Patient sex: F
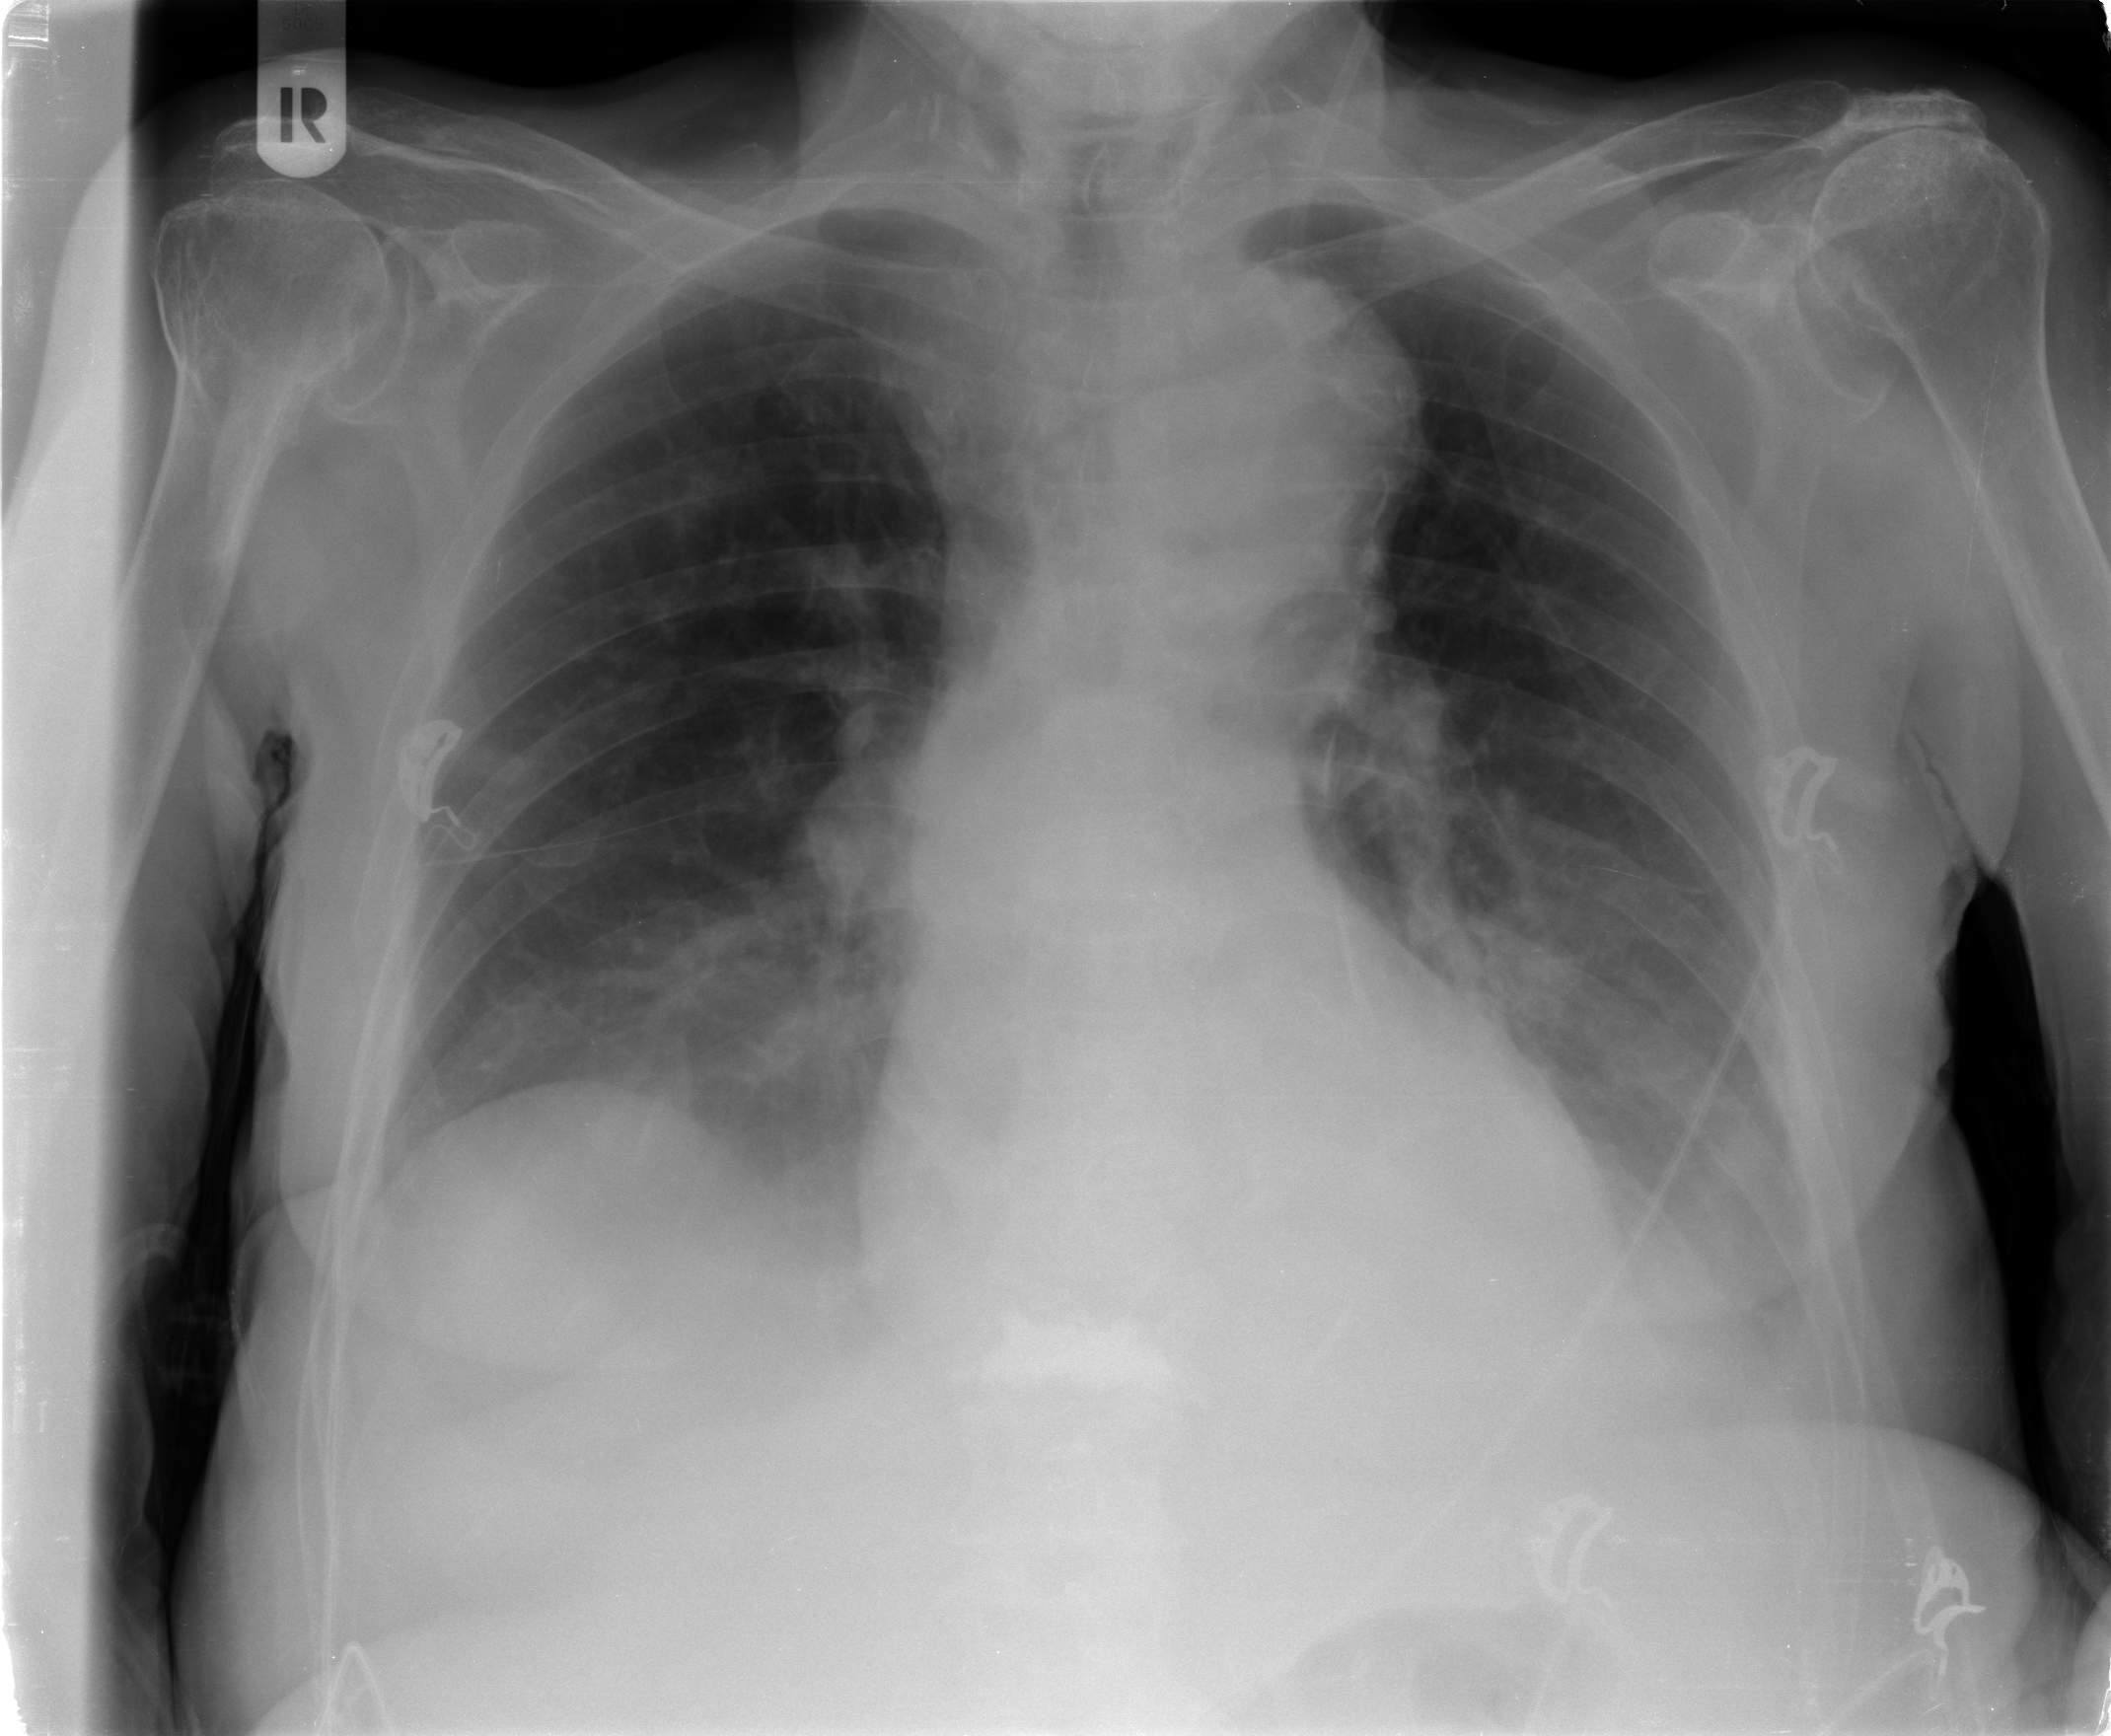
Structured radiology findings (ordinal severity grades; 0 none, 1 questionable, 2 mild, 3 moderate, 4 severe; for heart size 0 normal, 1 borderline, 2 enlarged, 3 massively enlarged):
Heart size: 0
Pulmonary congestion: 1
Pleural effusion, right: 0
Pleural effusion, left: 1
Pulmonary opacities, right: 0
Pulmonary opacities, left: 0
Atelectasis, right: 0
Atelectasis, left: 0